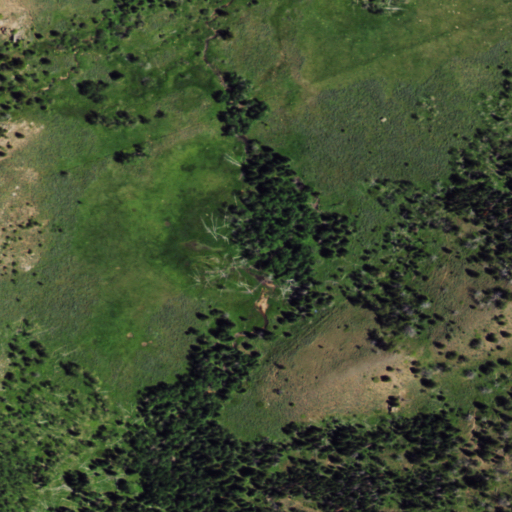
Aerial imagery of valley in Wyoming named Thirtytwo Canyon containing shrub, evergreen forest, grassland, woody wetlands, and deciduous forest